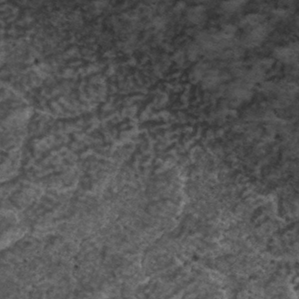
Label: frost